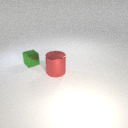
large red metal cylinder to the right of small green metal cube